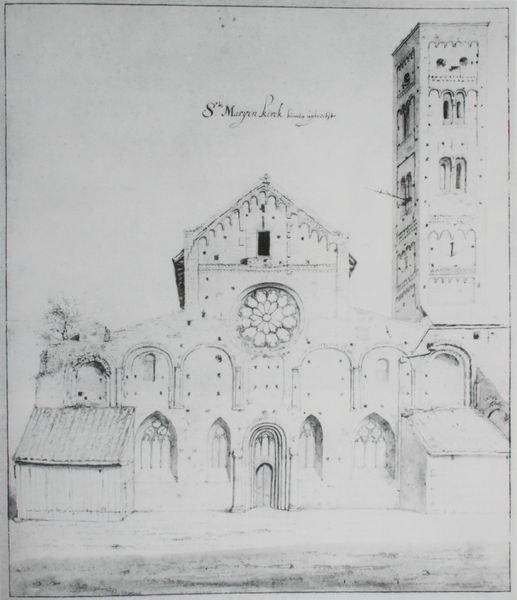
Titel: Fassade der Mariakerk in Utrecht
Künstler: Pieter Jansz. Saenredam
Standort: Utrecht
Institution: Het Utrechts Archief
Schlagwörter: baum, schatten, weiß, kirchturm, blume, fenster, glas, grau, schwarz, skizze, strasse, säulen, tür, zeichnung, dach, gebäude, haus, rose, weg, alt, architektur, blass, stein, hütte, kirche, gotik, renaissance, kreis, stock, turm, vorbau, helldunkel, schrift, ansicht, bogen, italien, giebel, mauer, ziegel, grafik, platz, schriftzug, rundbogen, treppe, inschrift, ornamente, tor, bögen, ruine, glockenturm, rundfenster, dom, druck, druckgraphik, schwarz-weiß, druckgrafik, loch, radierung, text, bleistift, löcher, arkaden, portal, tore, rosette, mittelalter, rundbögen, romanik, kapelle, frontansicht, gothisch, sakralbau, campanile, kirce, kriche, romanisch, lisene, fensterrose, rossette, frühgotik, druckgraphil, fensterblume